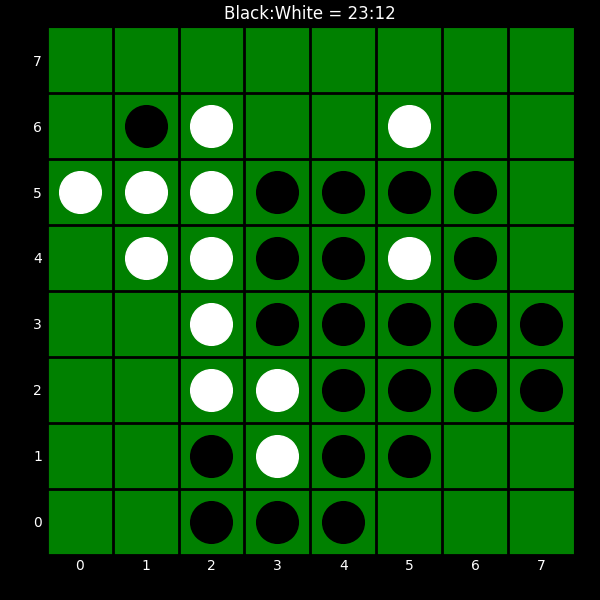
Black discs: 23
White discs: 12